Aerial crown-view tile of a tropical tree (Barro Colorado Island, Panama), acquired 20250512:
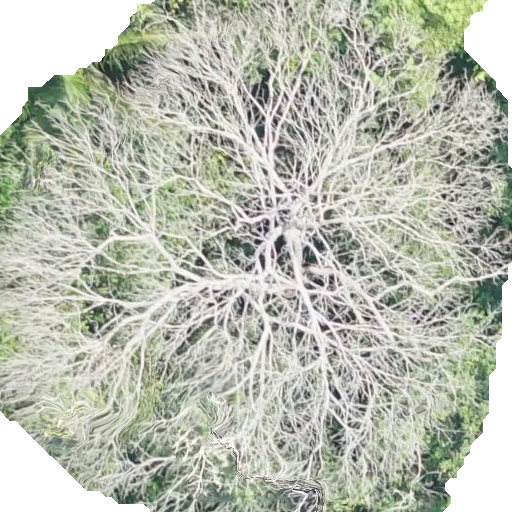
Species: Dipteryx oleifera
GBIF accepted scientific name: Dipteryx oleifera
Crown area: 395.758 m²